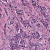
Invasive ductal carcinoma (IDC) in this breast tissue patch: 1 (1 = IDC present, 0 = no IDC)